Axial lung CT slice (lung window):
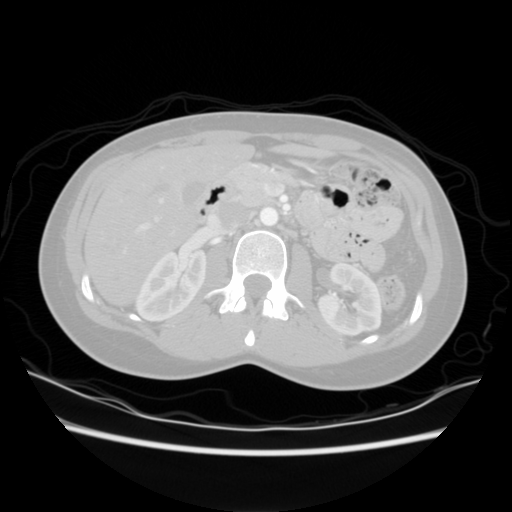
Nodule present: no